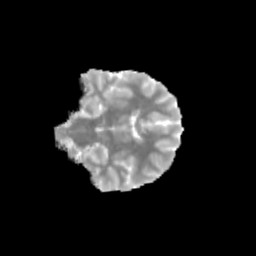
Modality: MD
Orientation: coronal
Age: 11
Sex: female
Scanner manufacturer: siemens
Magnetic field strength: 3 T
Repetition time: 3.8 s
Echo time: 0.07 s